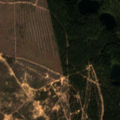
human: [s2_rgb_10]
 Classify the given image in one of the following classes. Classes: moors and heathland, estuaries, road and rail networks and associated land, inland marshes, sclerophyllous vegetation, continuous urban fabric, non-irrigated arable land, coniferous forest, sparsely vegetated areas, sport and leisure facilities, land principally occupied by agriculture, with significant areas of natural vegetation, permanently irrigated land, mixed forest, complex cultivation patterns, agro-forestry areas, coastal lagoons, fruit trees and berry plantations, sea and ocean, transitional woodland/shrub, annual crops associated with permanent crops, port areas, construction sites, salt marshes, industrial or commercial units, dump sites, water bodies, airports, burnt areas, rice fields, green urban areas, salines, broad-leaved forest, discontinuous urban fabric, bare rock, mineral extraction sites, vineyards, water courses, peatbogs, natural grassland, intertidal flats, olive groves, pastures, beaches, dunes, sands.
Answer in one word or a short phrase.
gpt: coniferous forest, mixed forest, transitional woodland/shrub, sparsely vegetated areas